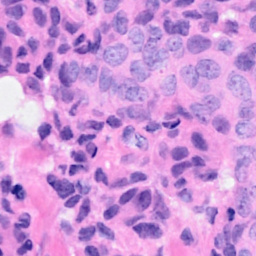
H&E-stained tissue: Breast